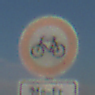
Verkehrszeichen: VerbotRadverkehr
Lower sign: ZeitangabenMitBeschraenkungAufWochentage2
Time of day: MorningAfternoon
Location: Outdoor (Nature)
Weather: PartlyCloudy
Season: NotSpecified
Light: Natural